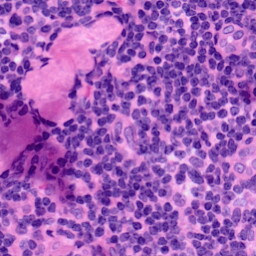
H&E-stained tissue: LymphNode